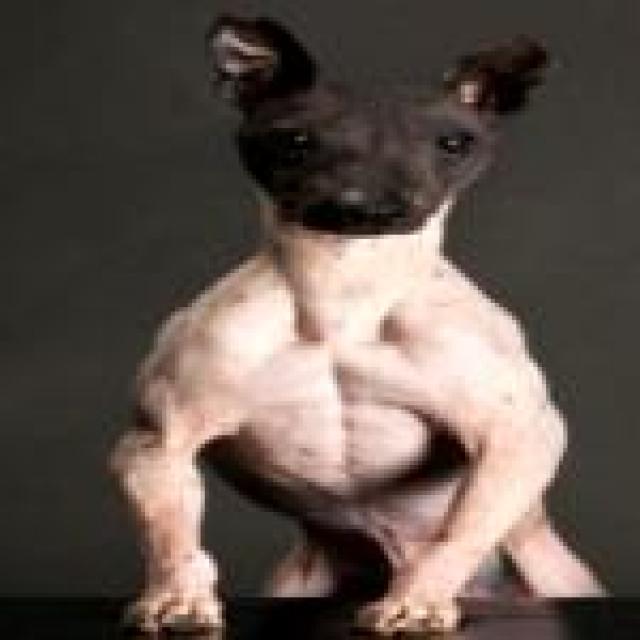
Healthy canine skin — no visible lesions, inflammation, or abnormalities. The skin and coat appear normal.